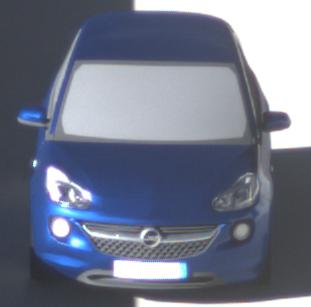
Make: Opel
Model: ADAM 1.2
Detailed model: ADAM
Model produced from: 2013/01
Model produced until: 2014/11
Doors: 3
Color: blue
Road condition: dry road
Daytime: morning or afternoon
Contrast: high contrast